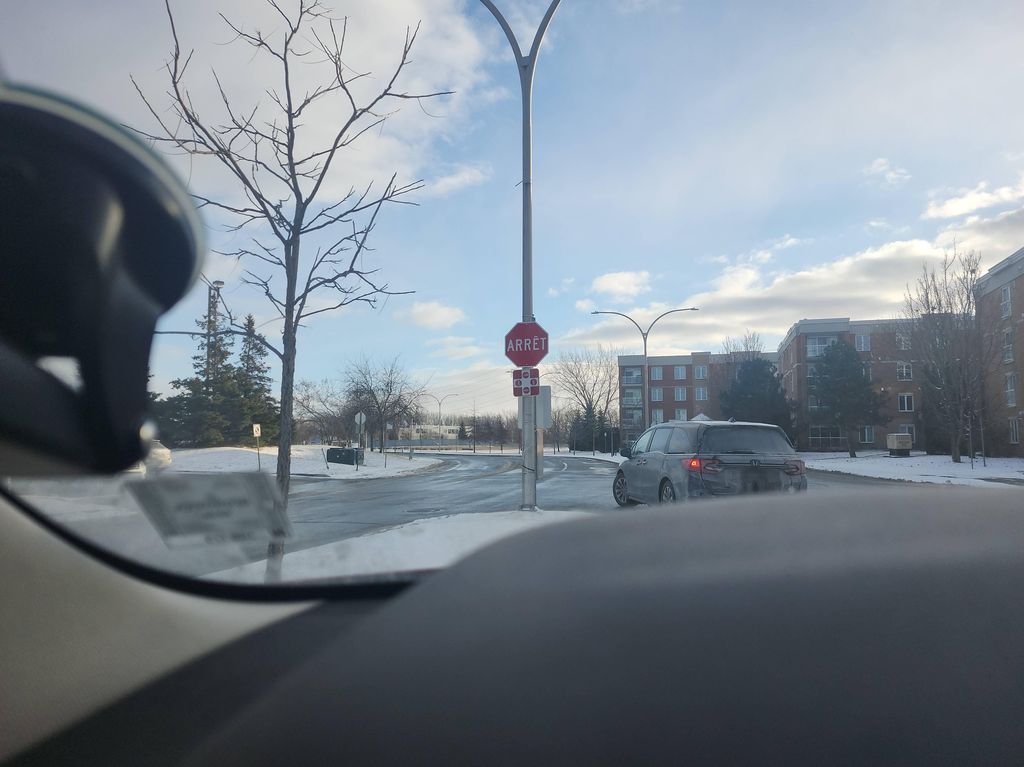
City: montreal